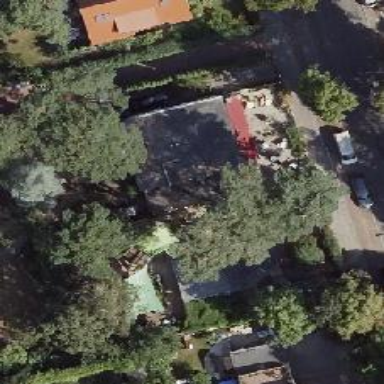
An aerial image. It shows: Restaurant.